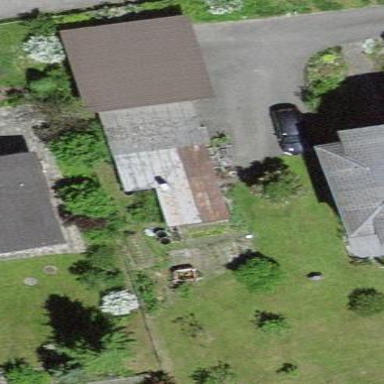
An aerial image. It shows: Garage building.